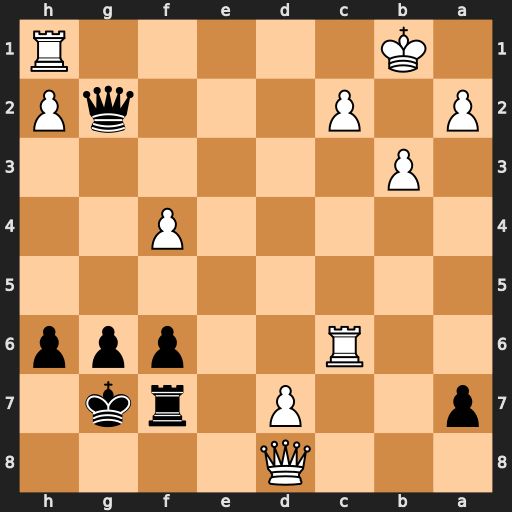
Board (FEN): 3Q4/p2P1rk1/2R2ppp/8/5P2/1P6/P1P3qP/1K5R
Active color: b
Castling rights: -
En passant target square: -
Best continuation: Qxh1+ Kb2 Qxc6